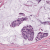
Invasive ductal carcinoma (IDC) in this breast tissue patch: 1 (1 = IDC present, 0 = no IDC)